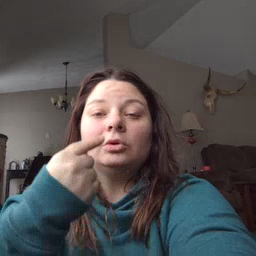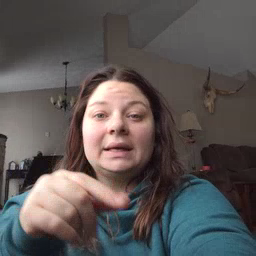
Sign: green